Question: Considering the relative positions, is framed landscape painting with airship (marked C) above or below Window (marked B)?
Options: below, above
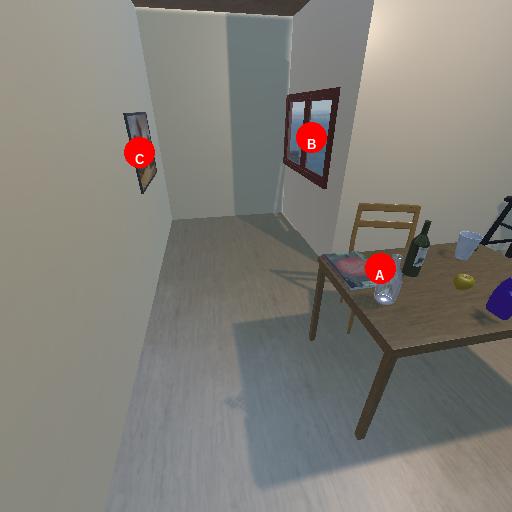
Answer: below